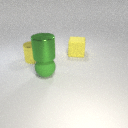
large green rubber sphere to the left of large yellow rubber cube